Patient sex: M
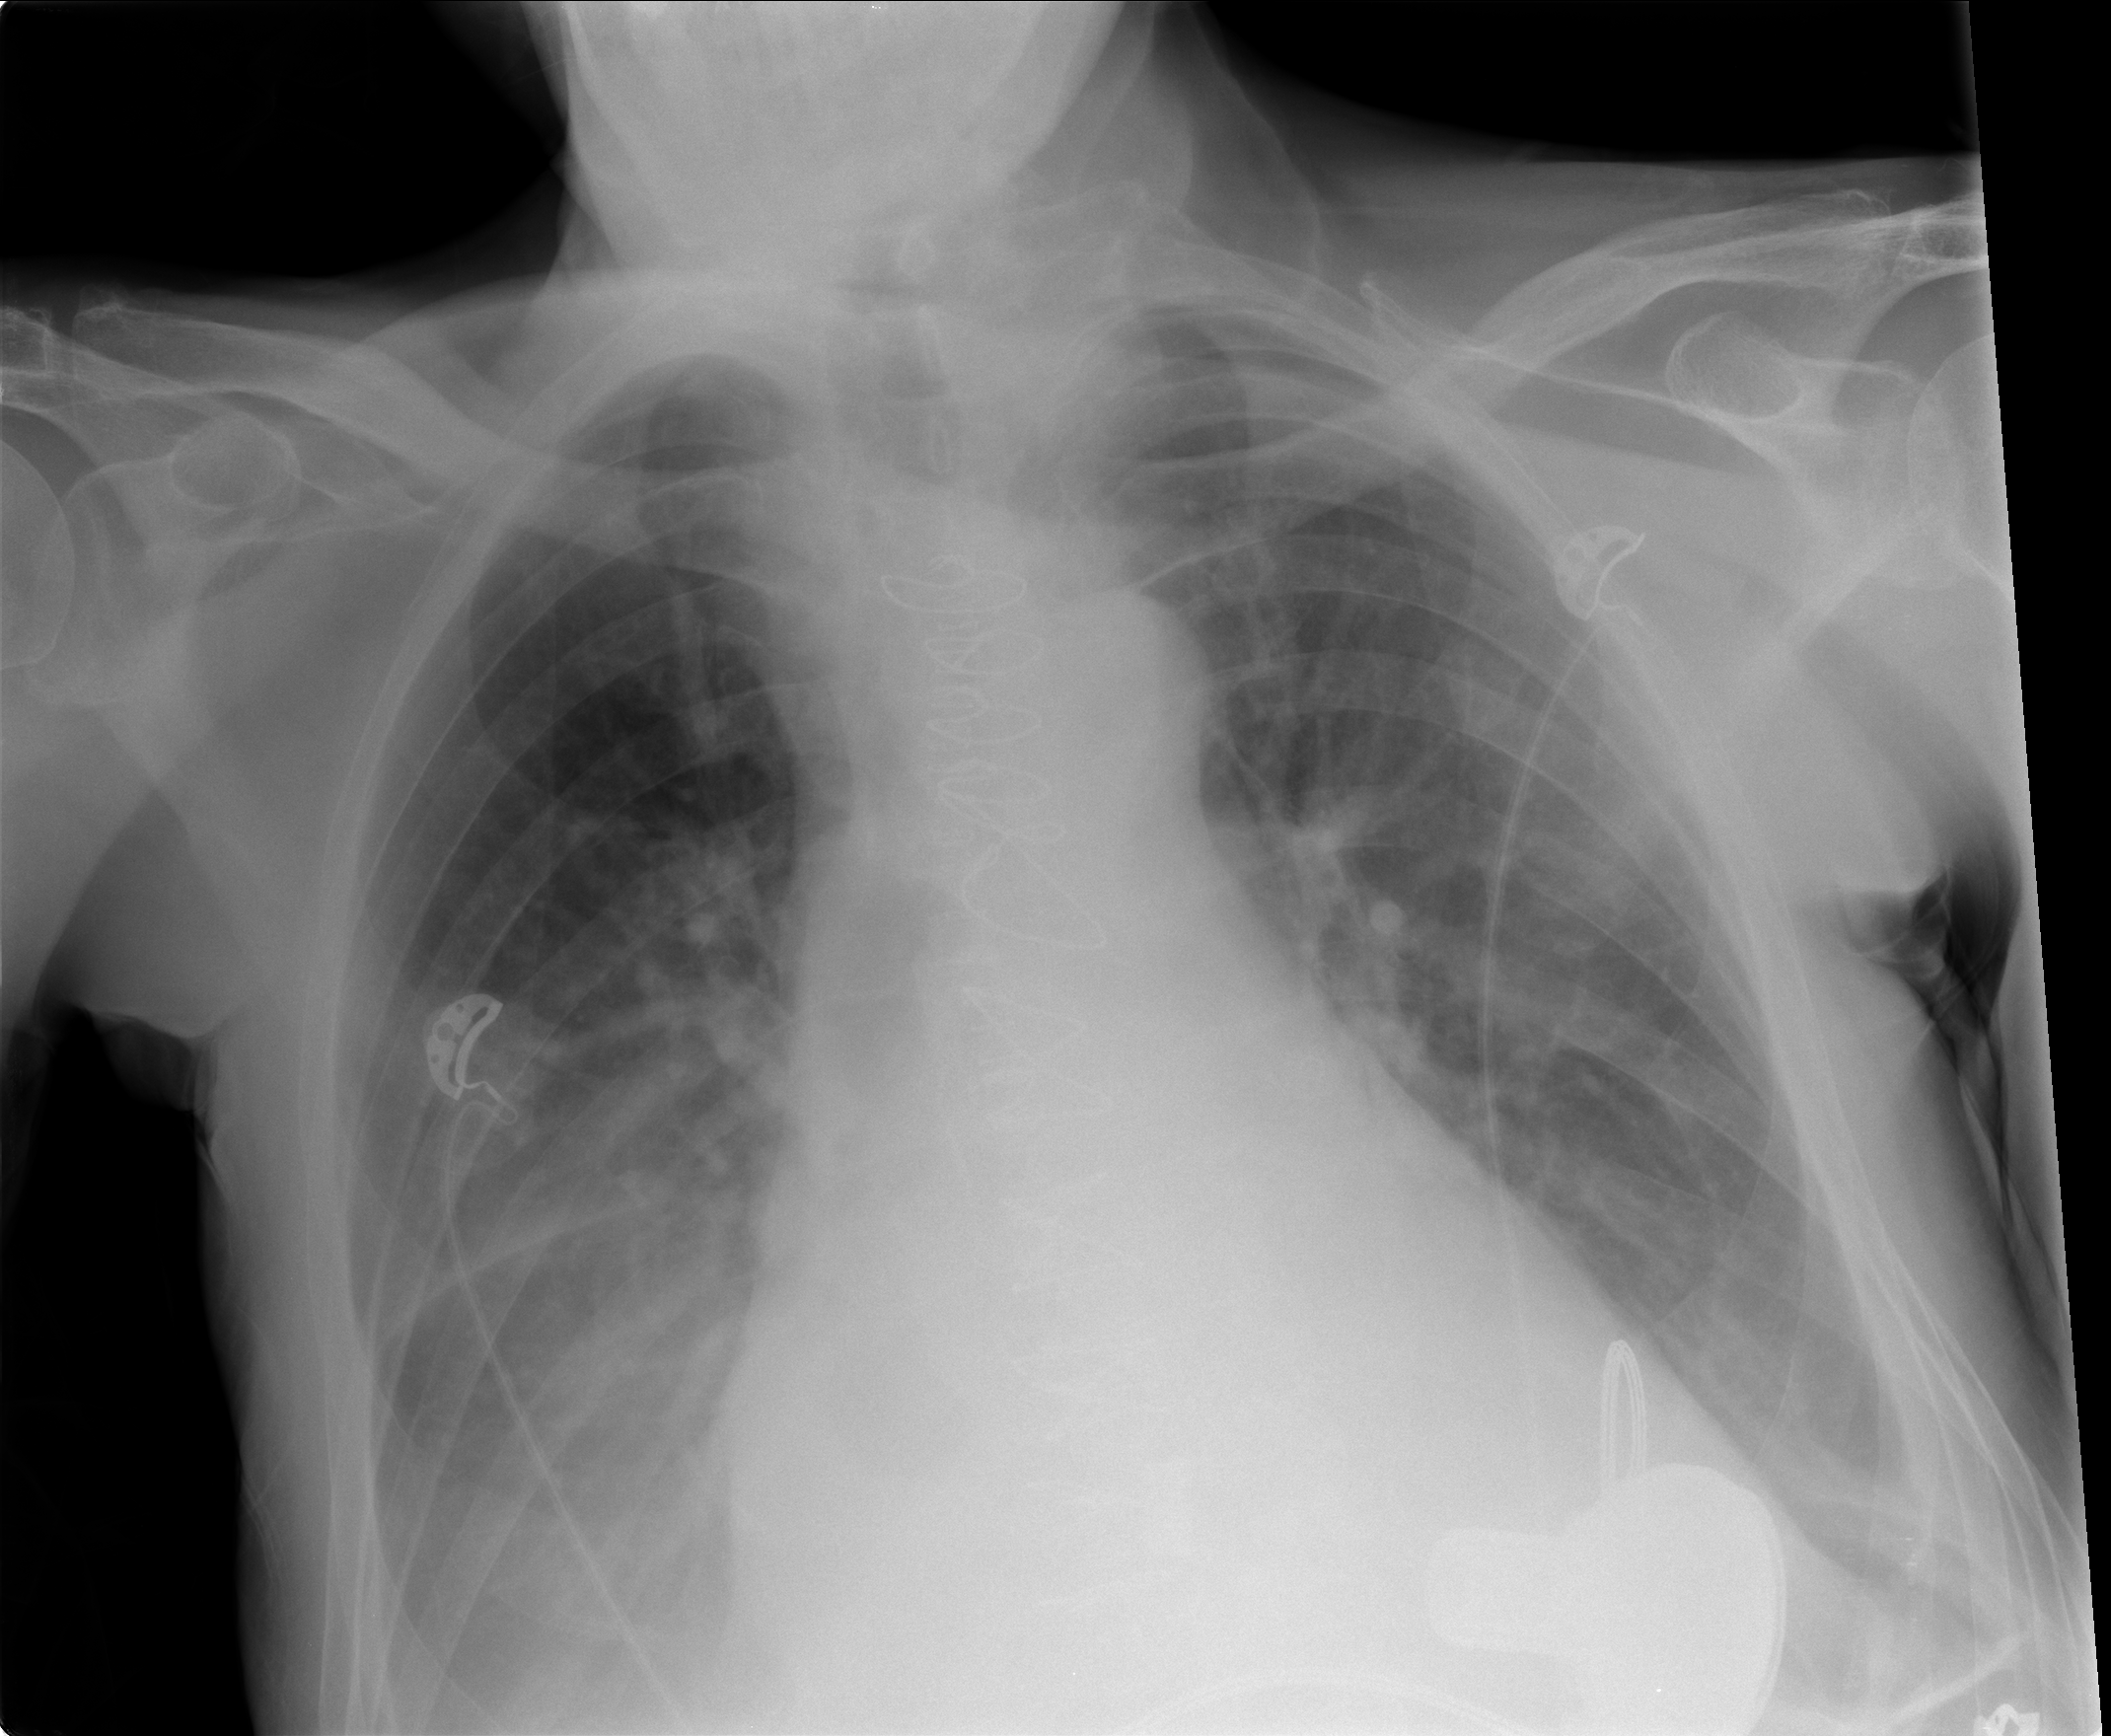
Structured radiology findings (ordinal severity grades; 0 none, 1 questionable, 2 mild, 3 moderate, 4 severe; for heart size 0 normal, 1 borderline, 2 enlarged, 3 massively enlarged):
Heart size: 2
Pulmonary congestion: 2
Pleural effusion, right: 2
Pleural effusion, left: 2
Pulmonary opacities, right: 0
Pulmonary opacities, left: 0
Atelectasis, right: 2
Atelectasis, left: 2